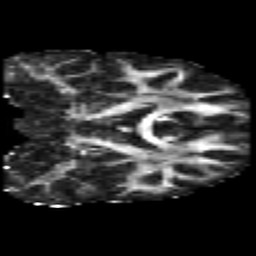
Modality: FA
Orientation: coronal
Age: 20
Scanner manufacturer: philips
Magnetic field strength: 3 T
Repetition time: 8.604 s
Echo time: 0.1268 s